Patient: sex M, age 78
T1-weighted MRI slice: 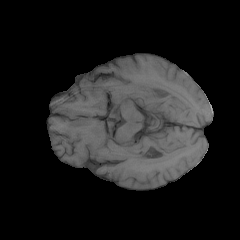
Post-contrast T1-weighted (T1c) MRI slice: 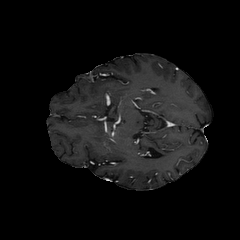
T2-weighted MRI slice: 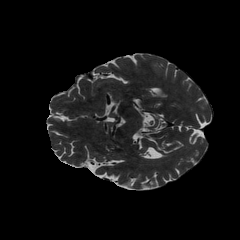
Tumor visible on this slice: no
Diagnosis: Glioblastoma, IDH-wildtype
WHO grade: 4